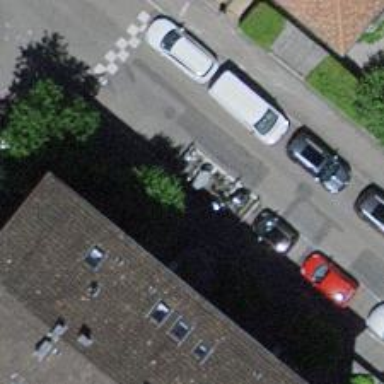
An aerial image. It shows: Bicycle parking area with bollard.